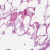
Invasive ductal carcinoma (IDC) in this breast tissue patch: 0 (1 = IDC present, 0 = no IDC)